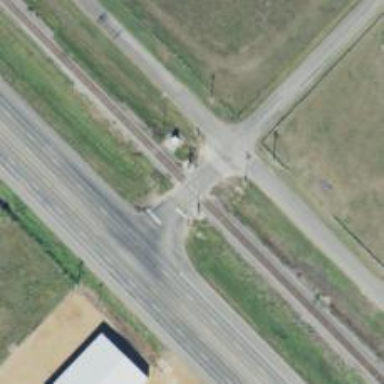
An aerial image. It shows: Level crossing along the railway.